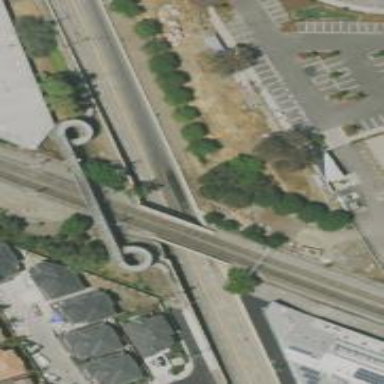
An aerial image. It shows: Bridge over railway line.